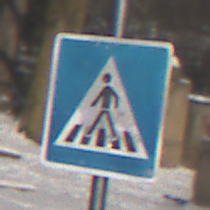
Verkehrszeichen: FussgaengerueberwegRechts
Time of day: MorningAfternoon
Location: Outdoor (Special)
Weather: Clear
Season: Winter
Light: Natural